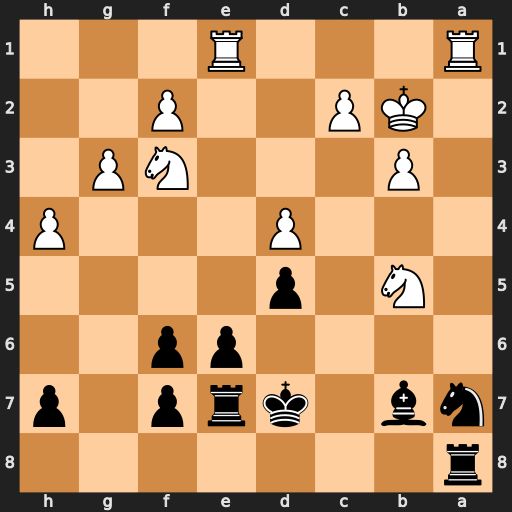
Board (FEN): r7/nb1krp1p/4pp2/1N1p4/3P3P/1P3NP1/1KP2P2/R3R3
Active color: b
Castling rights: -
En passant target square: -
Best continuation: Nxb5 Rxa8 Bxa8